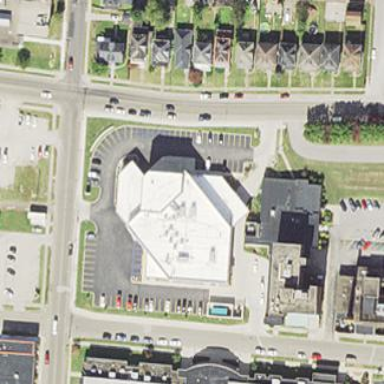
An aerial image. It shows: Clinic building offering healthcare services.